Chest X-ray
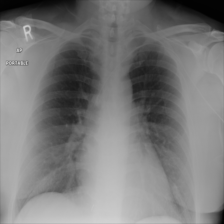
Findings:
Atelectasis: negative
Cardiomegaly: negative
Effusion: negative
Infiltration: negative
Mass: negative
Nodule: negative
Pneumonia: negative
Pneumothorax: negative
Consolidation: negative
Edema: negative
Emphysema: negative
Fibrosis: negative
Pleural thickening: negative
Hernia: negative